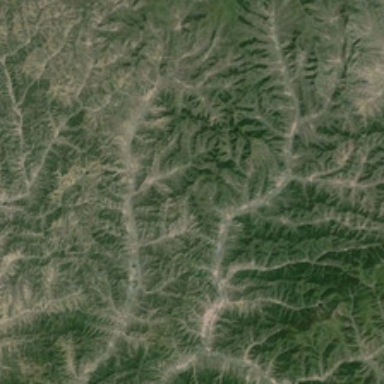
It is a large piece of green mountain .